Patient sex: F
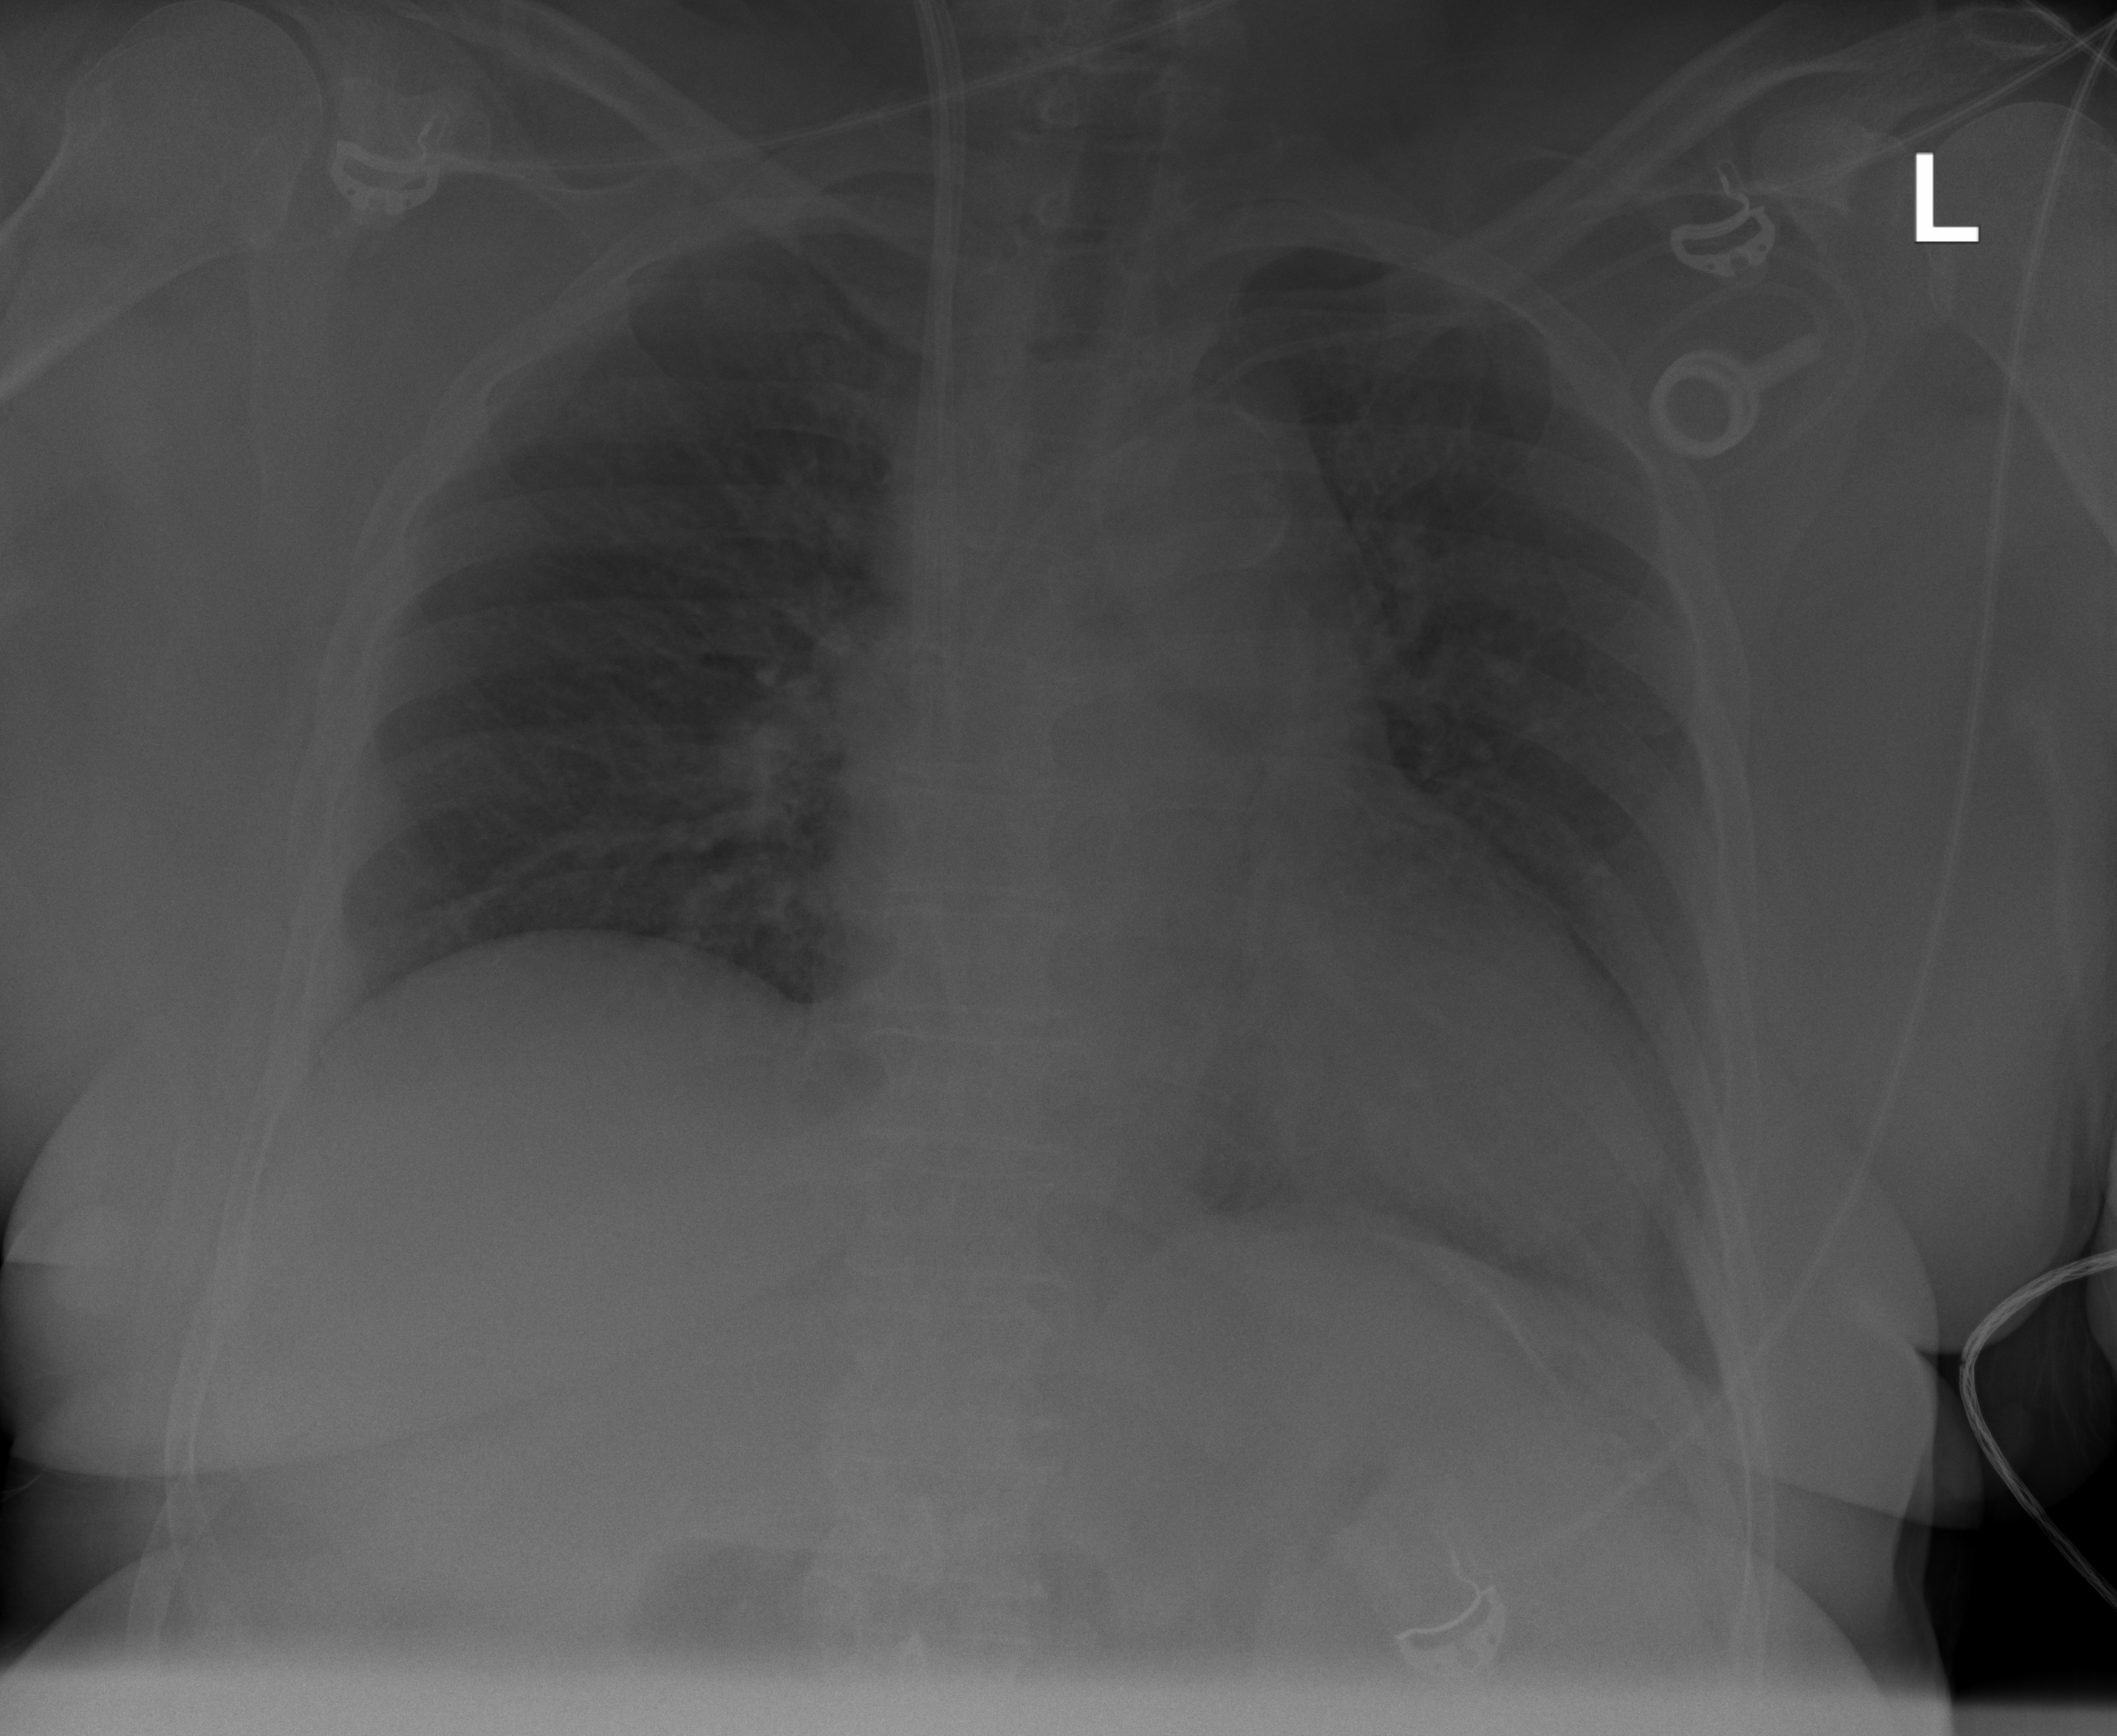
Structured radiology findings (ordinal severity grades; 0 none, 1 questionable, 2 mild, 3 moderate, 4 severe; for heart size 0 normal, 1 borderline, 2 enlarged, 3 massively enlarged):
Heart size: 2
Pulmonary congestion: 1
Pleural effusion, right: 0
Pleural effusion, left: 0
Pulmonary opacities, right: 0
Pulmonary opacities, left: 0
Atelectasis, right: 0
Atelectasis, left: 0